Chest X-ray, PA view. Patient: 62 years old, sex M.
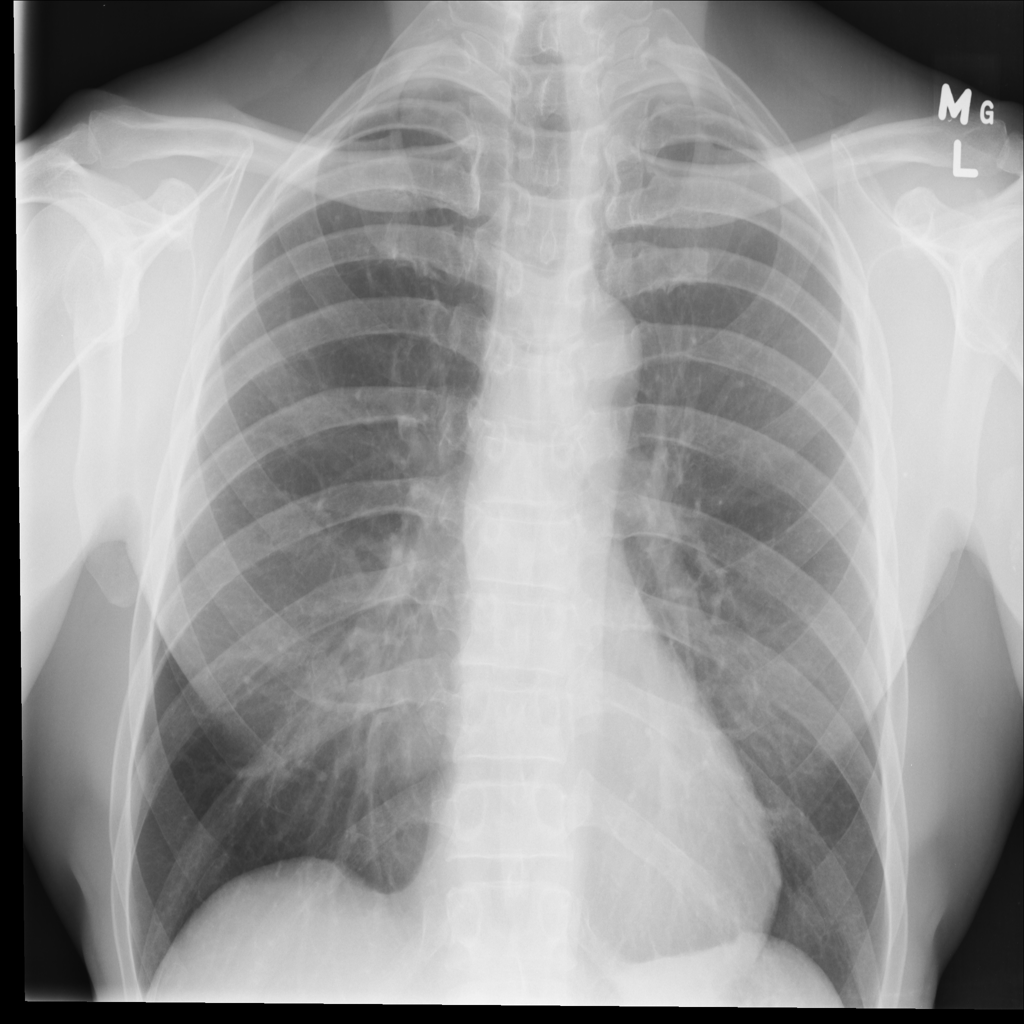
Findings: No Finding